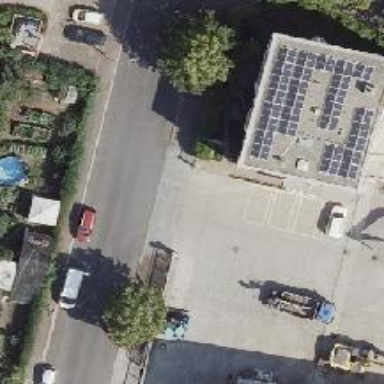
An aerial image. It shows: Commercial building with flat roof.